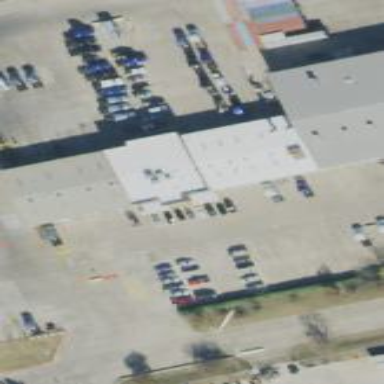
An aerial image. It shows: Car repair building.